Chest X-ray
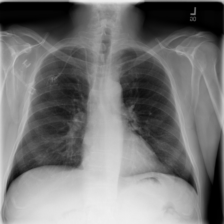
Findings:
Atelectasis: negative
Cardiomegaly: negative
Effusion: negative
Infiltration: positive
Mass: negative
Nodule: negative
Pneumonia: negative
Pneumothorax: negative
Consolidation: negative
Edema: negative
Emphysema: negative
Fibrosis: negative
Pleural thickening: negative
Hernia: negative